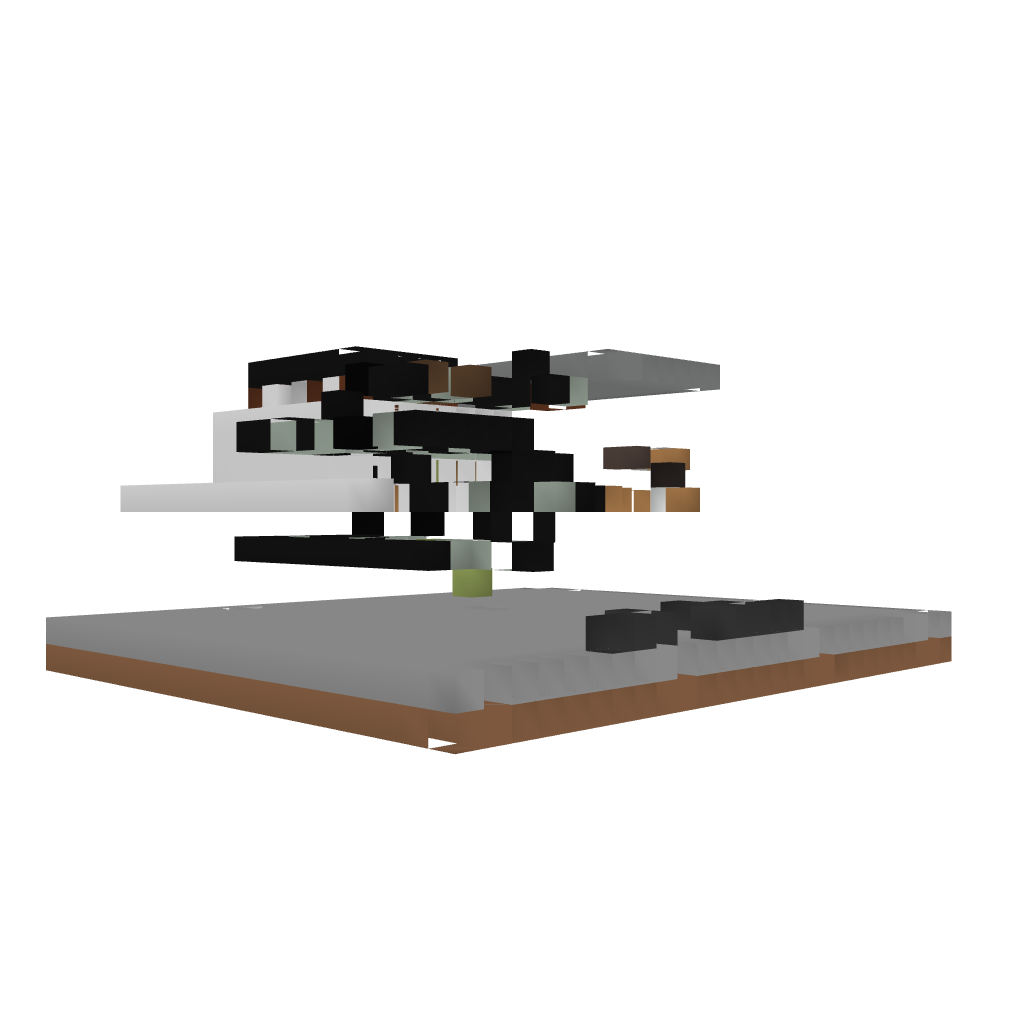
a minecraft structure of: Minecraft Safe with alert and sound